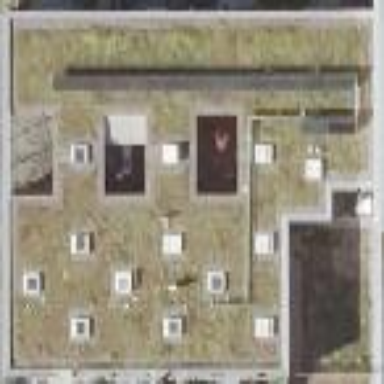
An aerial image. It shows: Residential building.